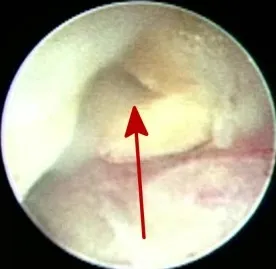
The proximal end of the transected ureter.
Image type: endoscopy (other_endoscopy)